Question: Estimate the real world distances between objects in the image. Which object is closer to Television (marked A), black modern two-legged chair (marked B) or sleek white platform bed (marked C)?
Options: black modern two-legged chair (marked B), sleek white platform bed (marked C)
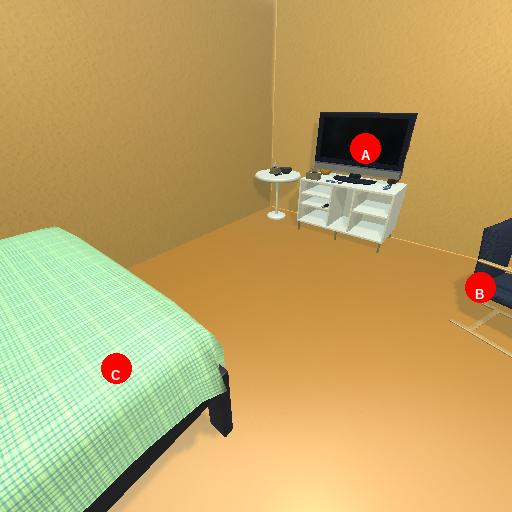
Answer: black modern two-legged chair (marked B)